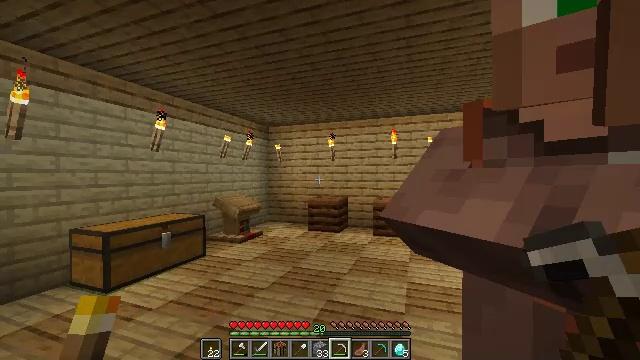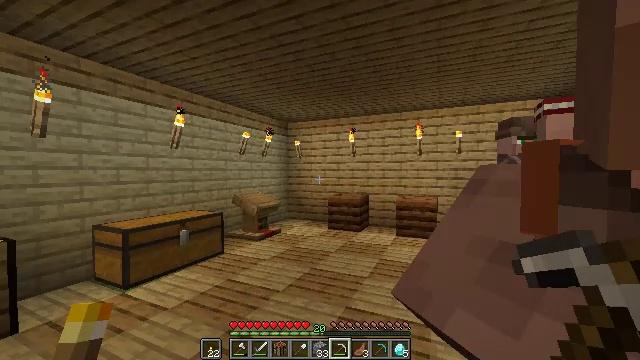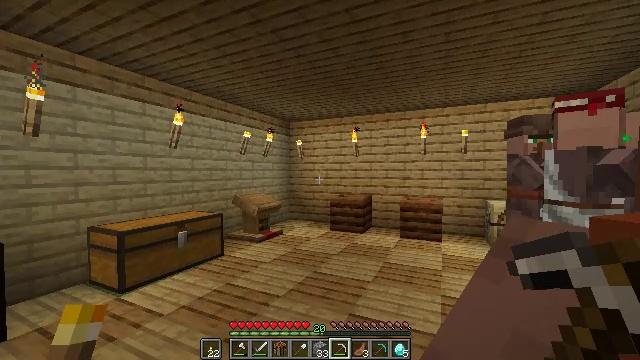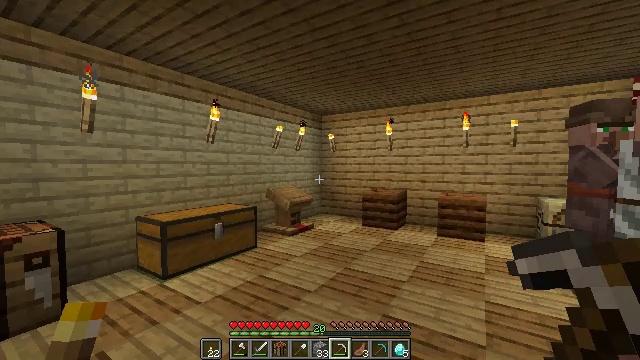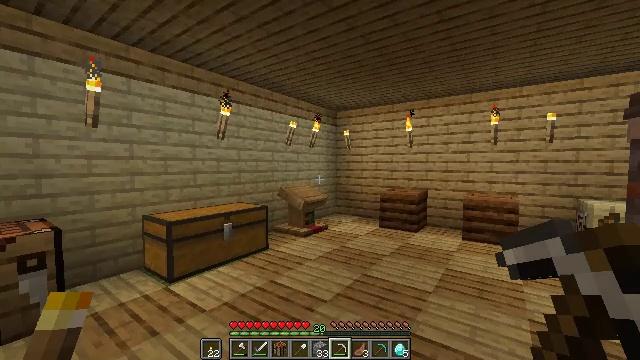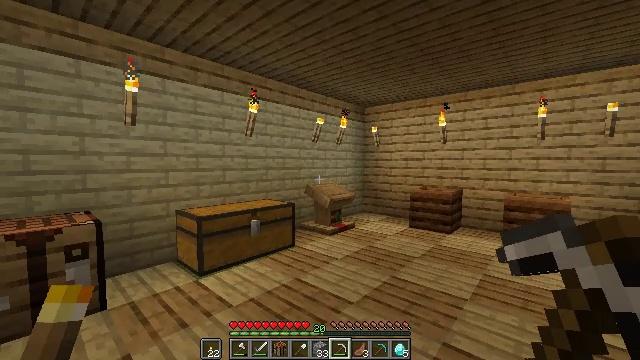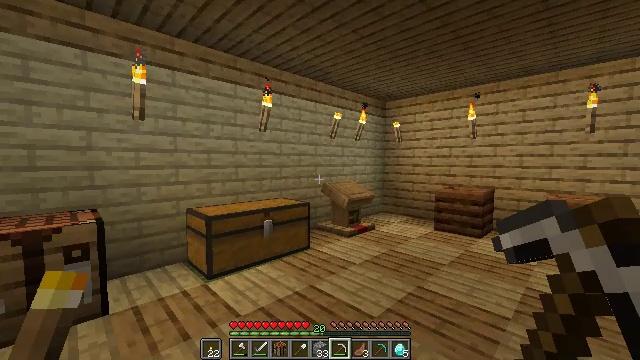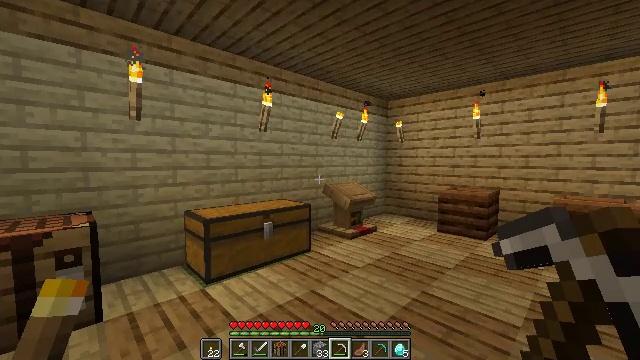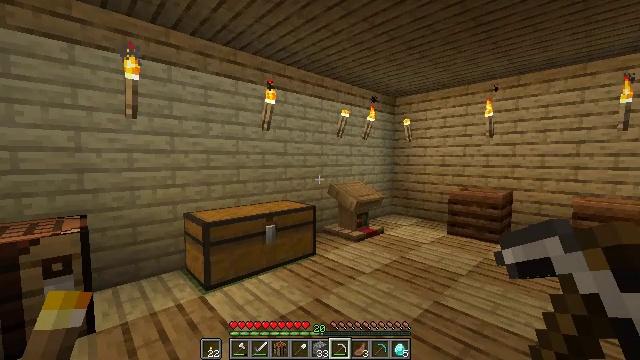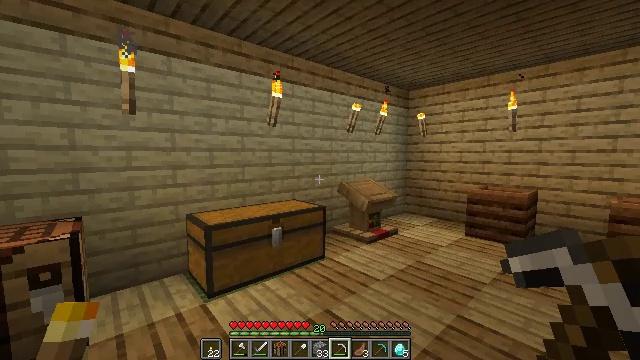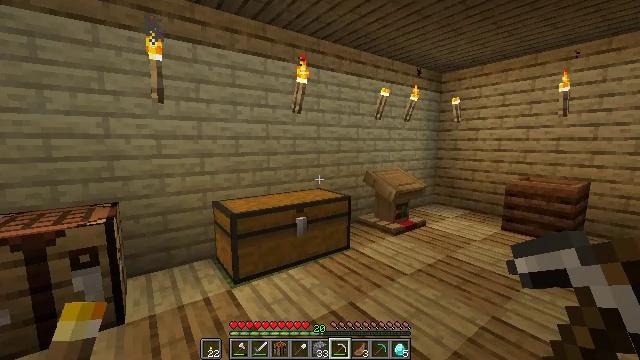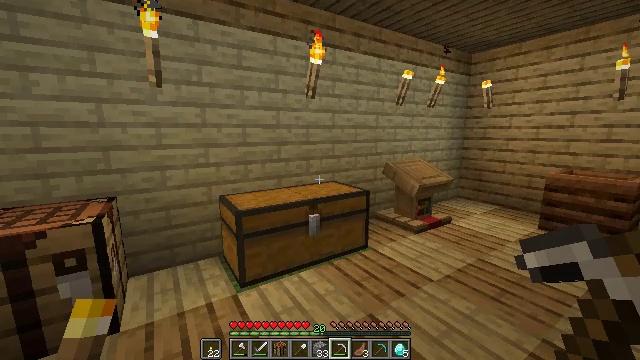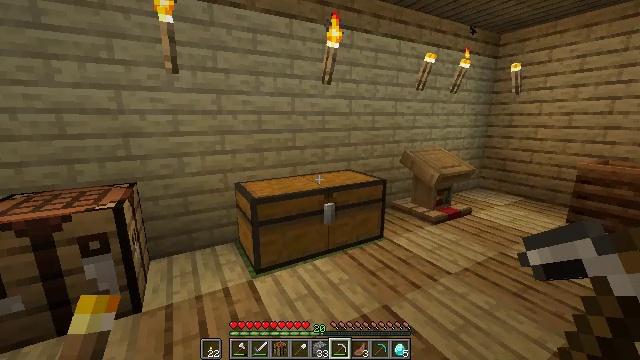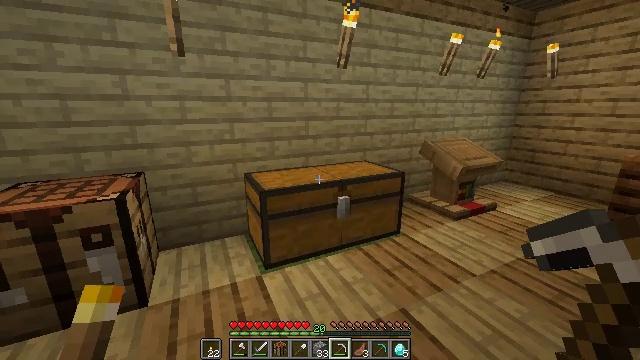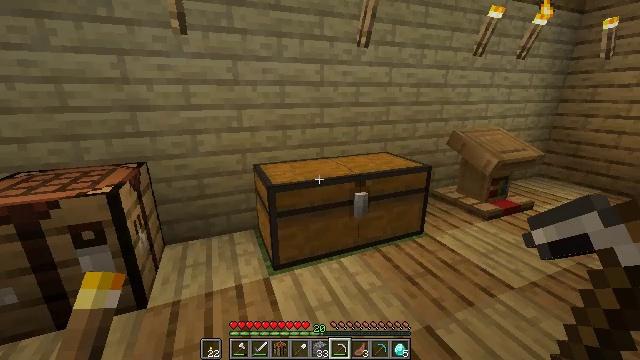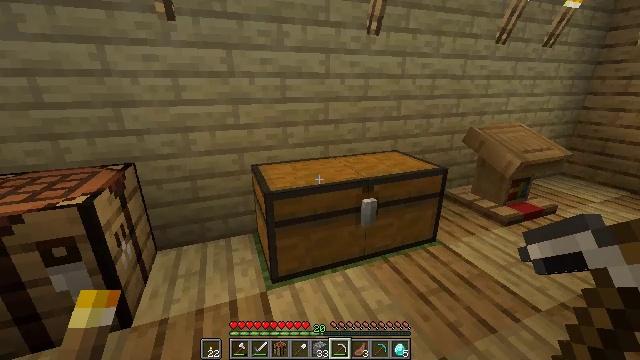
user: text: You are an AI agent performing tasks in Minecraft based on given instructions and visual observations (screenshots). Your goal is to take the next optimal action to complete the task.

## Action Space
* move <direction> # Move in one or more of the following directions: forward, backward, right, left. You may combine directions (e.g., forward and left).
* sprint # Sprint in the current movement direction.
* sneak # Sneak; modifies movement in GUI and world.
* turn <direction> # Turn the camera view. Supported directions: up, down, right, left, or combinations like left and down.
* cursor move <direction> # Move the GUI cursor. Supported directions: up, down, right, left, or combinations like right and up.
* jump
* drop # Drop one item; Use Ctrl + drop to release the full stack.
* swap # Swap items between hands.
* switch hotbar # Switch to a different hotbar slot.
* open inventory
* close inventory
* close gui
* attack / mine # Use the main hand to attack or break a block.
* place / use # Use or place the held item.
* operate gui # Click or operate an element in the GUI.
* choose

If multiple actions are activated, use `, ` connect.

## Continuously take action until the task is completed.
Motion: motion action
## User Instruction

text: Collect the blast furnace by mining it.
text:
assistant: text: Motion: move forward, turn left
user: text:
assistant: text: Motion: move forward
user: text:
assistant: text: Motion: move forward, turn left and down
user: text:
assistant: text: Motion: move forward, turn left
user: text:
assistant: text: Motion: move forward, turn left
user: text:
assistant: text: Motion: move forward, turn left
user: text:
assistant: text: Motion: move forward
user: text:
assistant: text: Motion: move forward, turn left
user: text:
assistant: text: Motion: move forward, turn left
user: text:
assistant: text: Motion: move forward, turn left and down
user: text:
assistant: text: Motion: move forward, turn left and down
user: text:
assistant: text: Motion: move forward, turn left and down
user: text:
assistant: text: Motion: move forward, turn left and down
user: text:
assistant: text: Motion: move forward, turn left and down
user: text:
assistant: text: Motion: move forward, turn left and down
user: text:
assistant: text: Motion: move forward, turn left and down
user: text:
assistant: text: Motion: move forward
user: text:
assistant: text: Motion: move forward
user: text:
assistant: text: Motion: move forward, turn down
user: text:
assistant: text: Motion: move forward, turn down
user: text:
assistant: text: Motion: turn down
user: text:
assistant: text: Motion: no_op
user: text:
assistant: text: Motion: use / place
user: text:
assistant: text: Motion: use / place
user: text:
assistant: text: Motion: use / place
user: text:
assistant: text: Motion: no_op
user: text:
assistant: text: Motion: no_op
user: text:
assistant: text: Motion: open gui
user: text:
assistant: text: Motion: no_op
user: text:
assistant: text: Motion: no_op